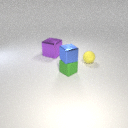
small blue metal cube above small green rubber cube